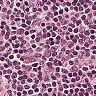
Metastatic tissue present: no